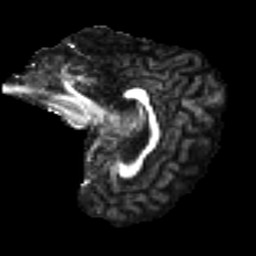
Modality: FA
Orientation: sagittal
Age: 38
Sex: female
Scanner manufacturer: ge
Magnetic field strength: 3 T
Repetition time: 7.8 s
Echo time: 0.0614 s